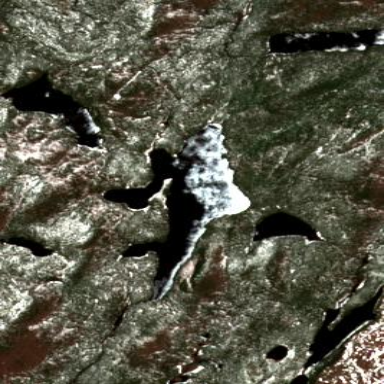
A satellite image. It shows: Serene lake.